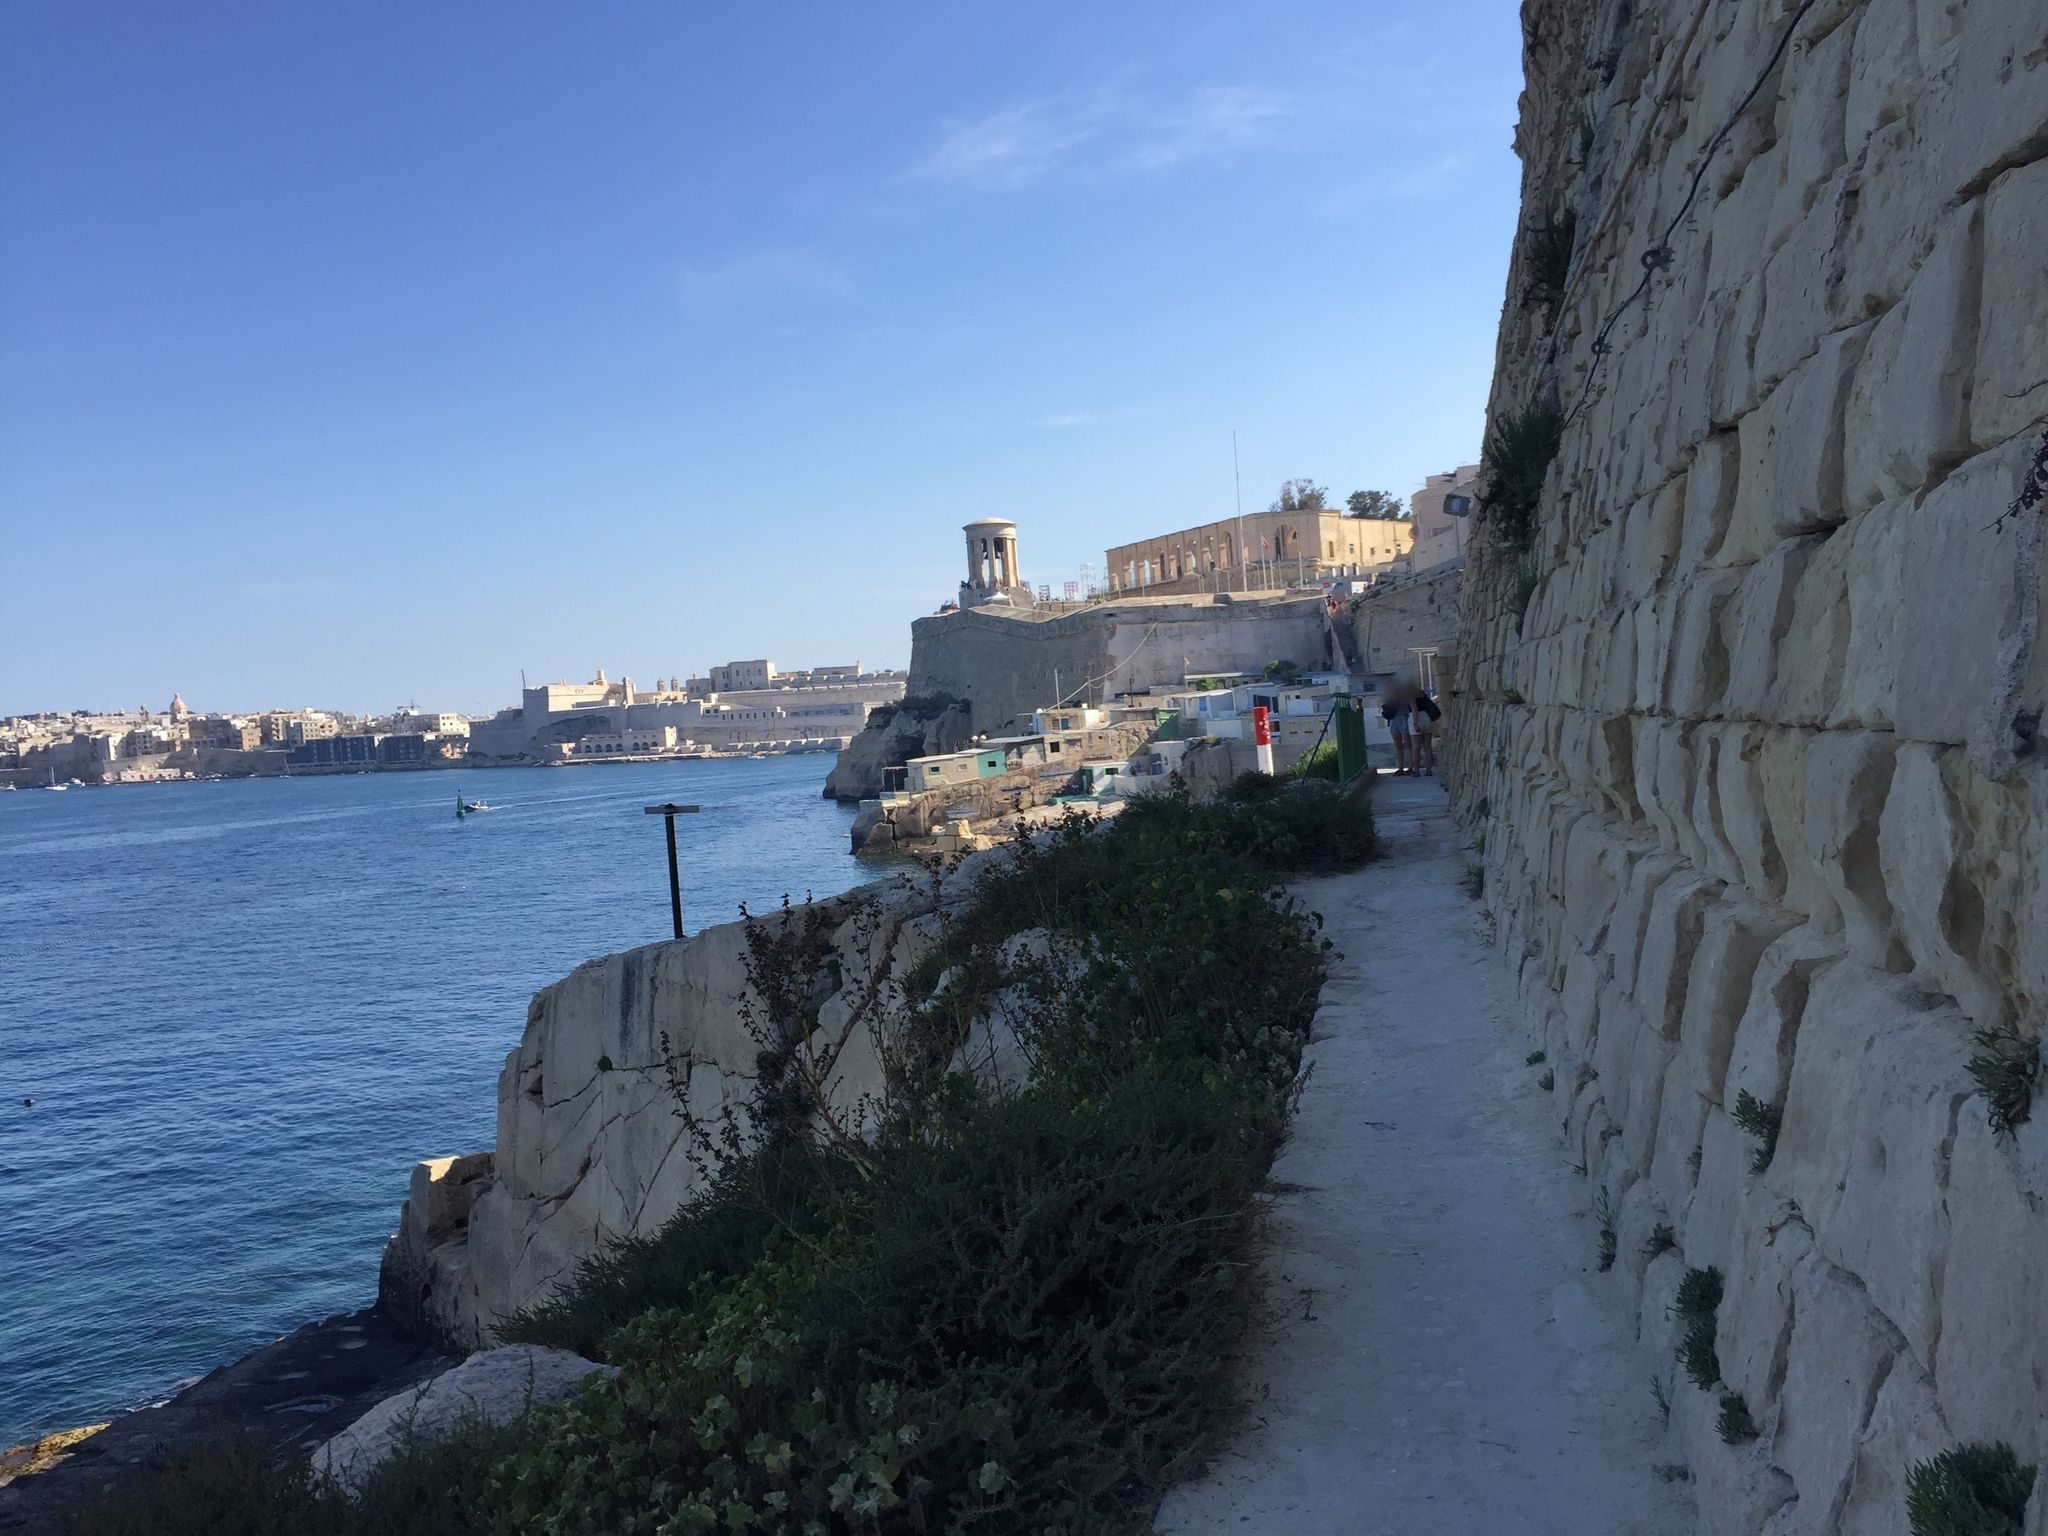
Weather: snowy
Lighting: day
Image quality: good
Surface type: walking surface
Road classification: unclassified, service
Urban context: urban centre
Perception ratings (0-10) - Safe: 6.42, Lively: 5.24, Beautiful: 8.72, Boring: 8.8, Depressing: 5.91, Wealthy: 1.18